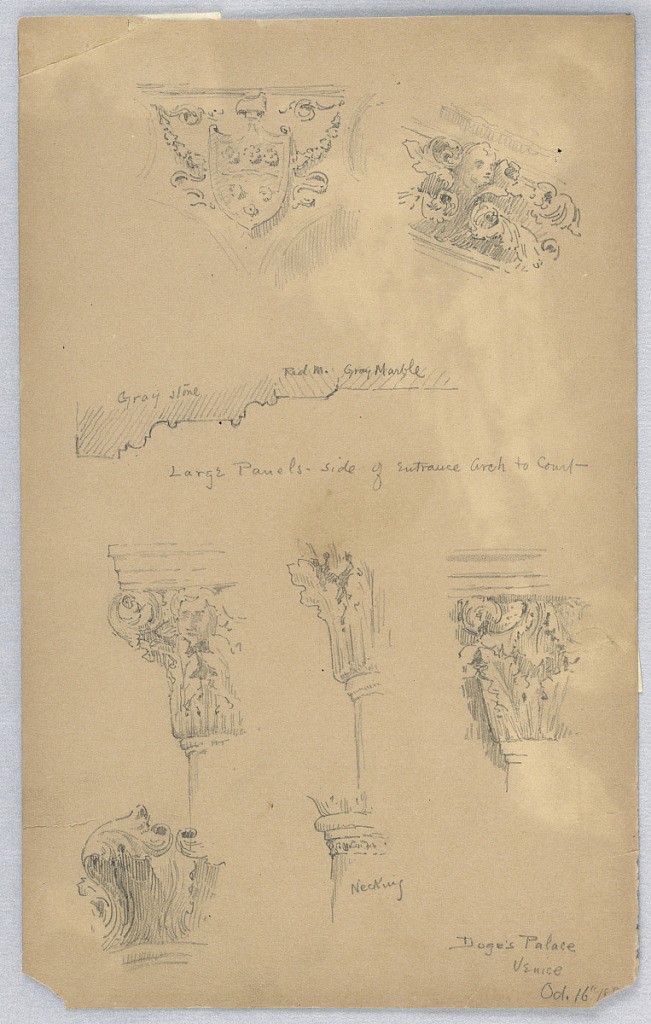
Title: Doge’s Palace, Venice
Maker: Arnold William Brunner, American, 1857–1925
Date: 1883
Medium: Graphite on brown paper
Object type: Drawing
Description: Center, outline of panels to court, with colors noted. Below, capitals. Most are decorated with acanthus leaves and faces.